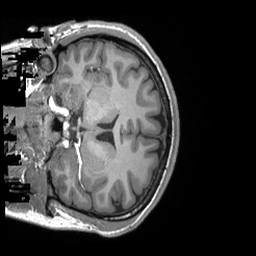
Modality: T1w
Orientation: coronal
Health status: ill
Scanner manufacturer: siemens
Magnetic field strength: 3 T
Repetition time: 2.3 s
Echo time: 0.00243 s